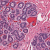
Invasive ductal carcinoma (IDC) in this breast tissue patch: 0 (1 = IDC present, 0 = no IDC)